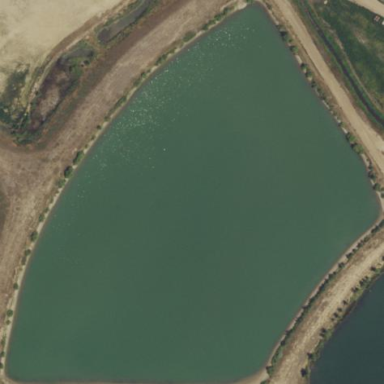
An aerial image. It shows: Reservoir of water.